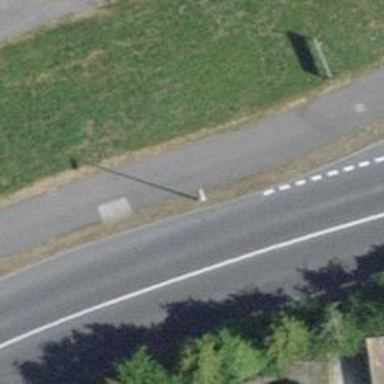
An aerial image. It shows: Secondary road with asphalt surface.